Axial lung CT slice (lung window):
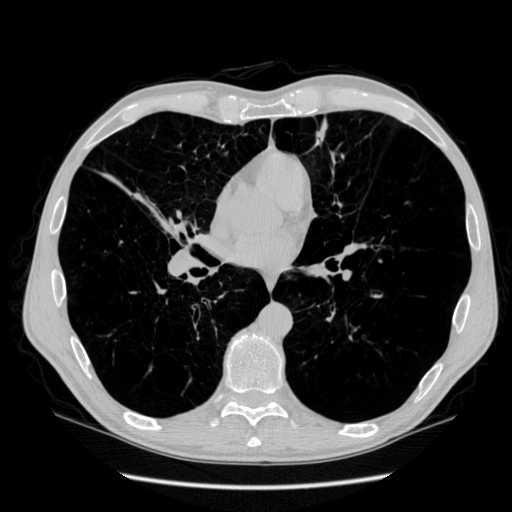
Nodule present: no